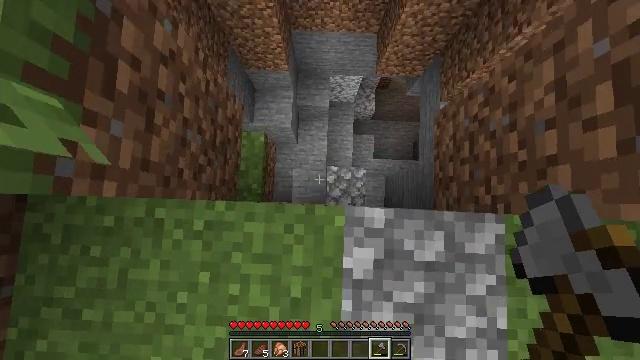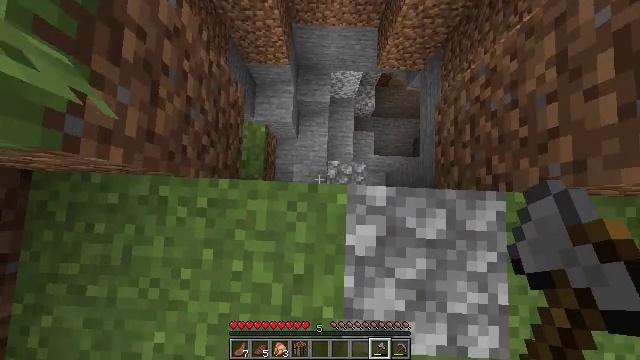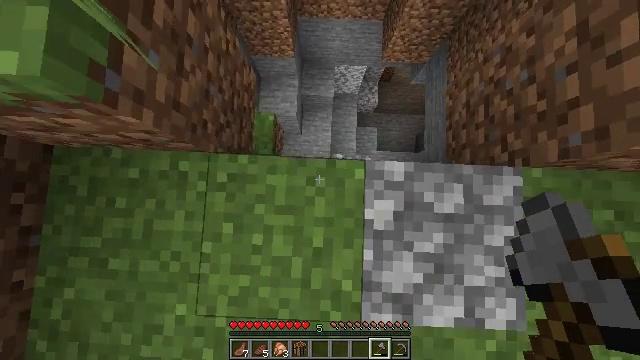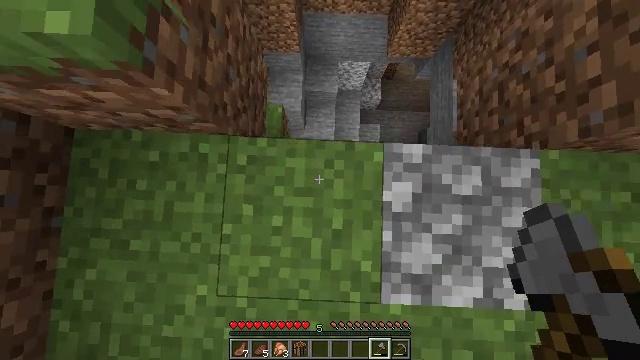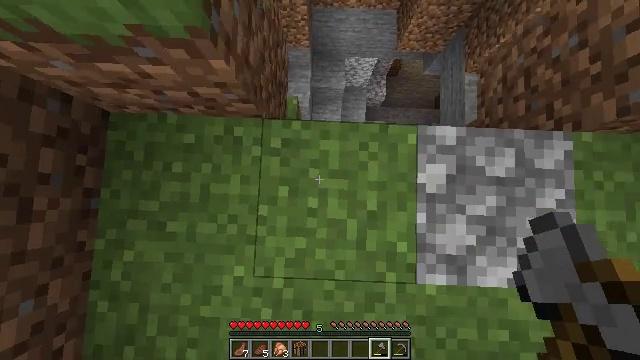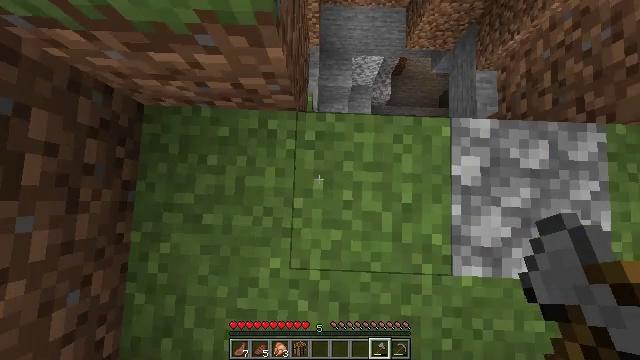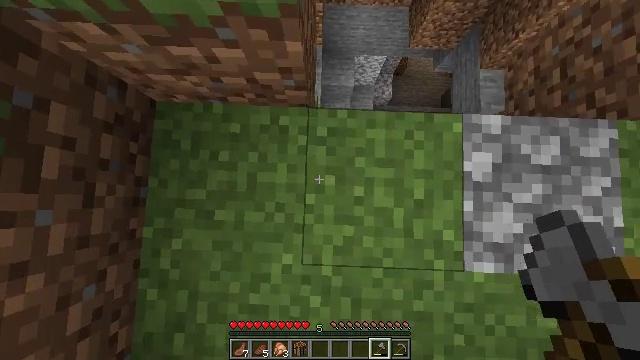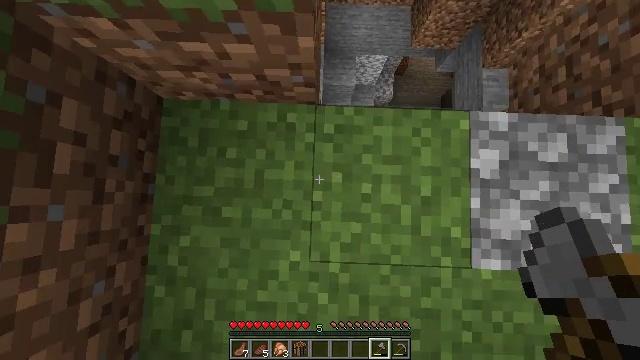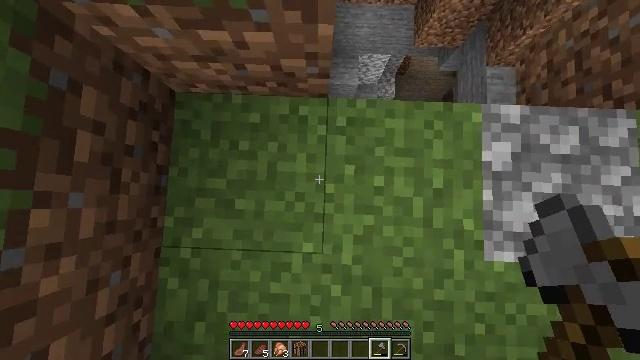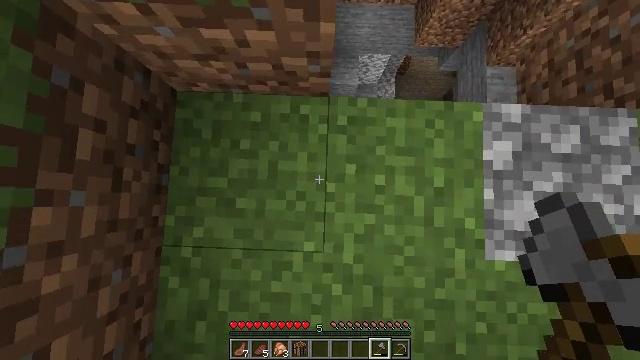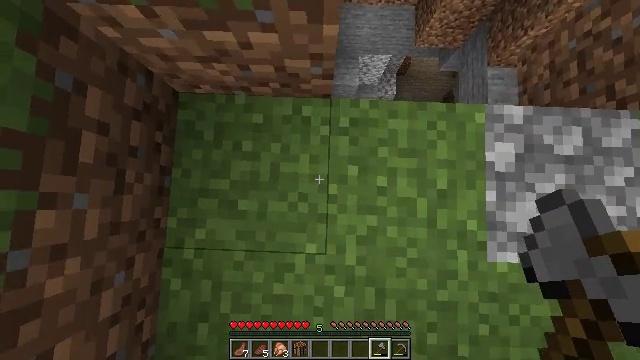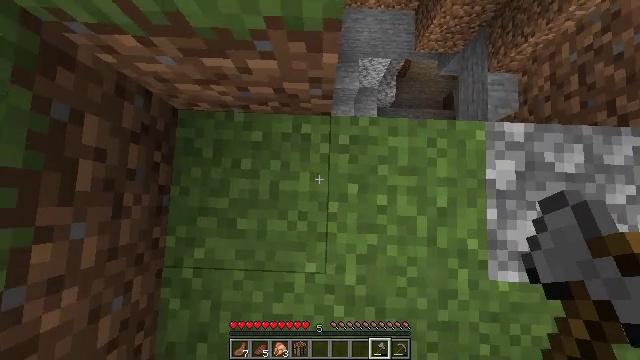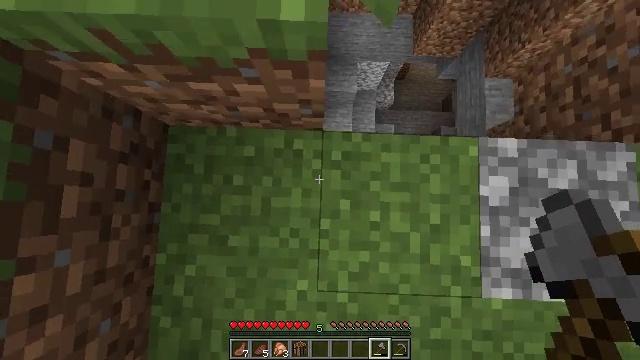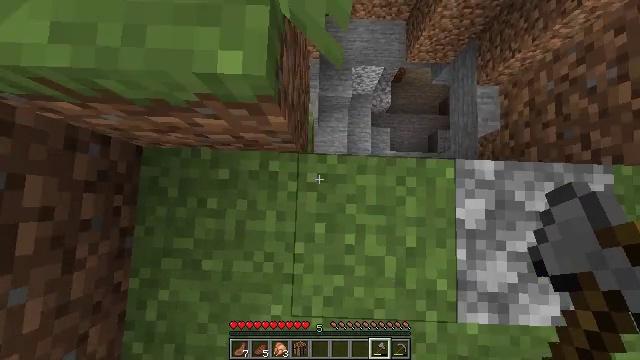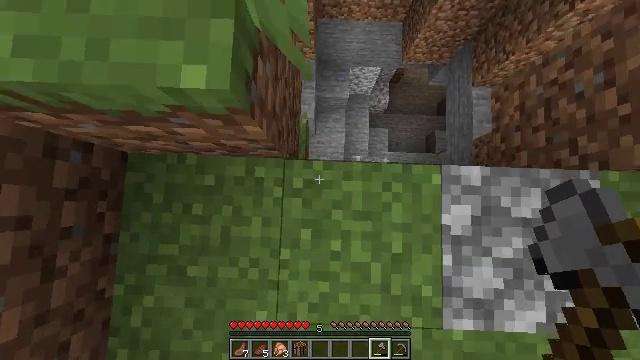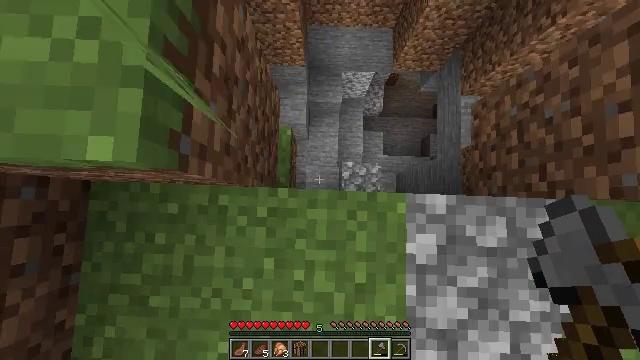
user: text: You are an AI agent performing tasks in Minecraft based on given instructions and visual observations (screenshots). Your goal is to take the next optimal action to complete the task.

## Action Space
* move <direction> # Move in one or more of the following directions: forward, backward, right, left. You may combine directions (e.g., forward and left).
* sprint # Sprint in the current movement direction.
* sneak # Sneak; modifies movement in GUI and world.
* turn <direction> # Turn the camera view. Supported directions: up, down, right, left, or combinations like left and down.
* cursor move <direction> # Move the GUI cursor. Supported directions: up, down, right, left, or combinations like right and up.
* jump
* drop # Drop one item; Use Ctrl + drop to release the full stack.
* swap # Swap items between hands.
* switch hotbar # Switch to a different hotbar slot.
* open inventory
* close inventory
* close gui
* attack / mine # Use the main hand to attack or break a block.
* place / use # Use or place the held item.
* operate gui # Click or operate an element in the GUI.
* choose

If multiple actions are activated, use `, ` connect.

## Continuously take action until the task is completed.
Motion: motion action
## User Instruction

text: Hunt a bat.
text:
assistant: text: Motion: move back and move left
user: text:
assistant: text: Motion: move back and move left
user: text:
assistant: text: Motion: move back and move left
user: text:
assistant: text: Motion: move left
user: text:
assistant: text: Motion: move left
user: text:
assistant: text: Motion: no_op
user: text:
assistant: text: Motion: no_op
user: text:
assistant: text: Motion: no_op
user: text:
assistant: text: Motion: no_op
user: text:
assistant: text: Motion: move forward
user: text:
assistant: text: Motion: move forward and move right
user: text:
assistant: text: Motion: move forward and move right
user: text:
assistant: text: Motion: move forward and move right
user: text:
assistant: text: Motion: move forward and move right
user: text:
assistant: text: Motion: move forward and move right
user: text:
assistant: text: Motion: move right
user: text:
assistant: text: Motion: no_op
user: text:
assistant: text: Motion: no_op
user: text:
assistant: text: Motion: no_op
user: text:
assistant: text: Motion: no_op
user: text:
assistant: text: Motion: no_op
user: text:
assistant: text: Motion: no_op
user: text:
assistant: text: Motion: move right
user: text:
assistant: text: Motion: move right
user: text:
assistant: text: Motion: no_op
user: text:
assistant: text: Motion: no_op
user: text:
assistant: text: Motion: move forward
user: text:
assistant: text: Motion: move forward
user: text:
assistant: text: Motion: move forward
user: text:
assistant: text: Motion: move forward